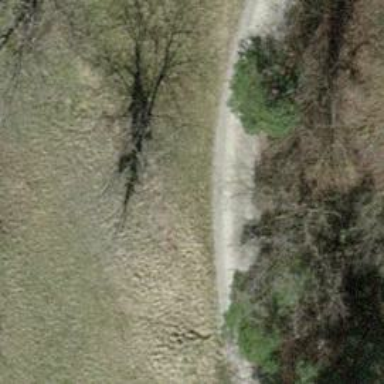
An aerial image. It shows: Track with fine gravel surface of grade2.